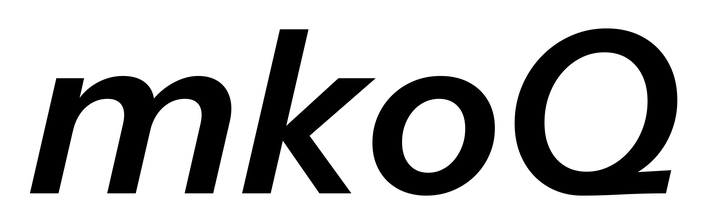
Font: InstrumentSans-Italic_SemiBold_Italic